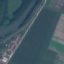
Land use / land cover: River